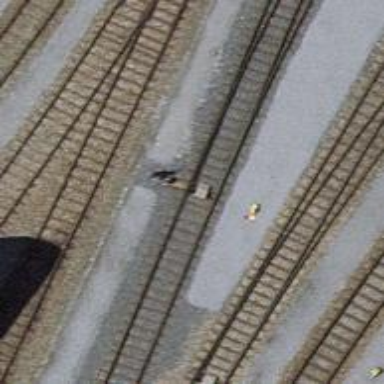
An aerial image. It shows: Railway switch.